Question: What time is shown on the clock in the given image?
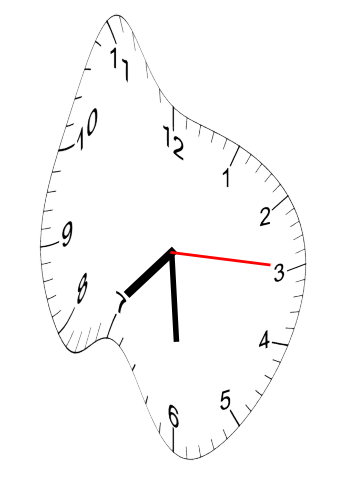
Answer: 07:29:15